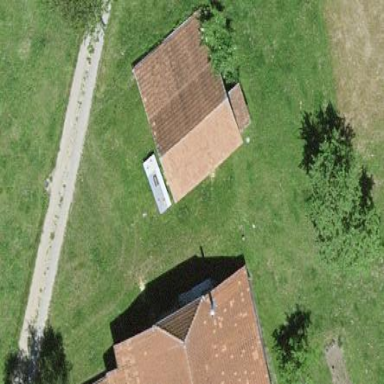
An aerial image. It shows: Barn.